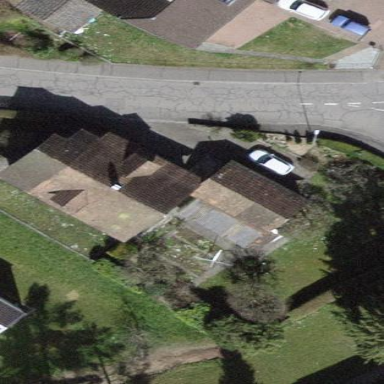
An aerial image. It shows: Simple house.